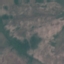
Land use / land cover: HerbaceousVegetation